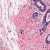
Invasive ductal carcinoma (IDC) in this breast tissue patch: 0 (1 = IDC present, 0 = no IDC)